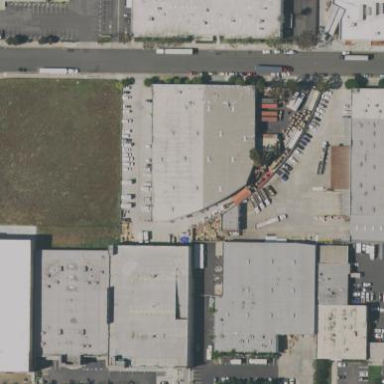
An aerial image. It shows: Warehouse.